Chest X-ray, PA view. Patient: 27 years old, sex F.
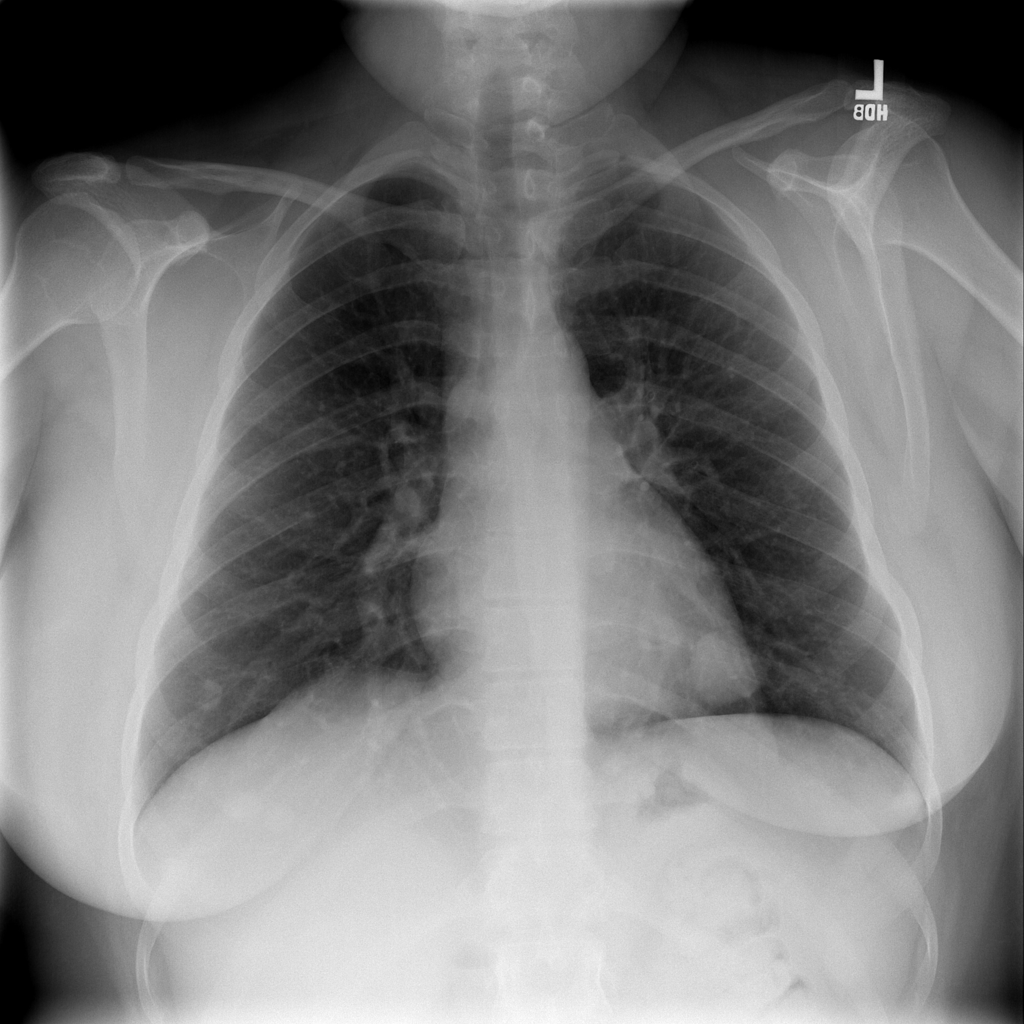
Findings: Mass